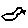
Label: bird